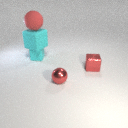
small cyan rubber cube below large red rubber sphere